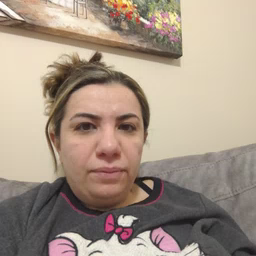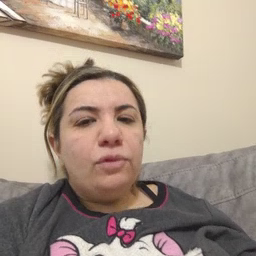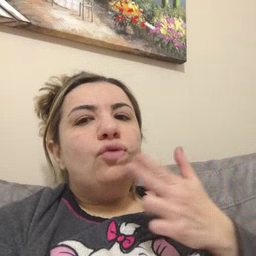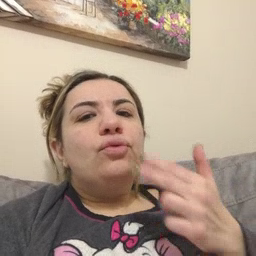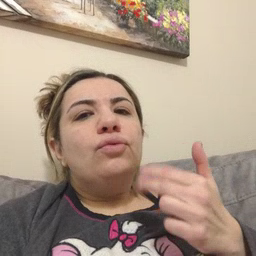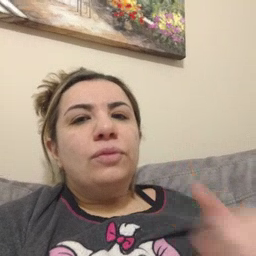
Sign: cute